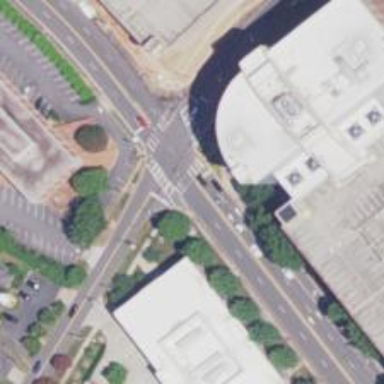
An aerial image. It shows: Marked road crossing.